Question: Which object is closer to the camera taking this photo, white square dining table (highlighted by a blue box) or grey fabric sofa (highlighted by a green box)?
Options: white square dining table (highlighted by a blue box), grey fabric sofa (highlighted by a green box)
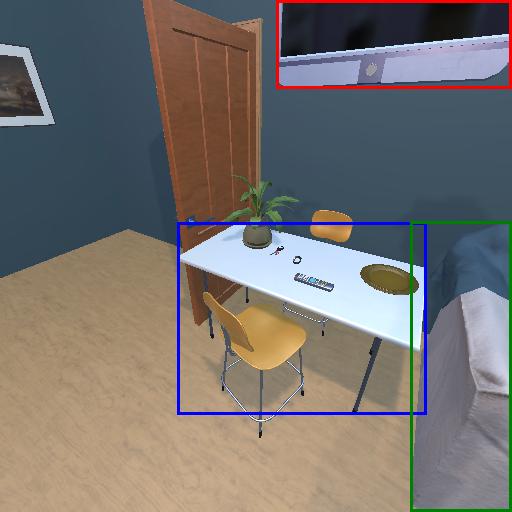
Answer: white square dining table (highlighted by a blue box)